Aerial crown-view tile of a tropical tree (Barro Colorado Island, Panama), acquired 20241112:
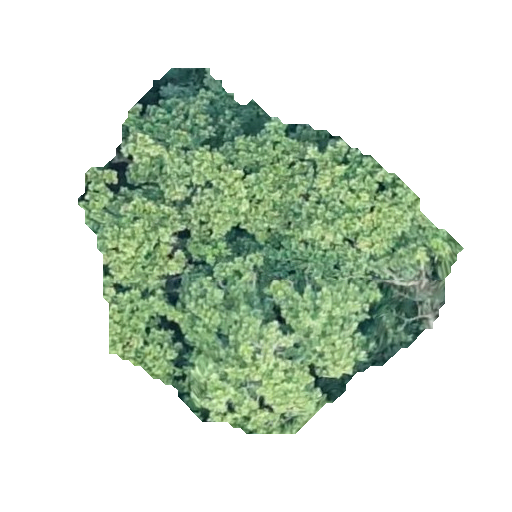
Species: Anacardium excelsum
GBIF accepted scientific name: Anacardium excelsum
Crown area: 139.12 m²